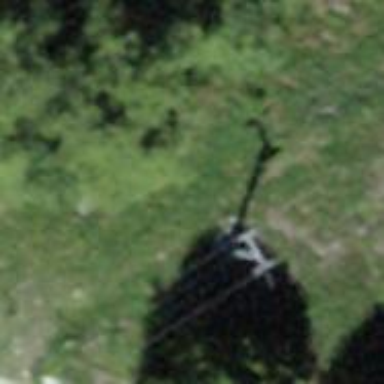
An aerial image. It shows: Pylon used for aerialway.